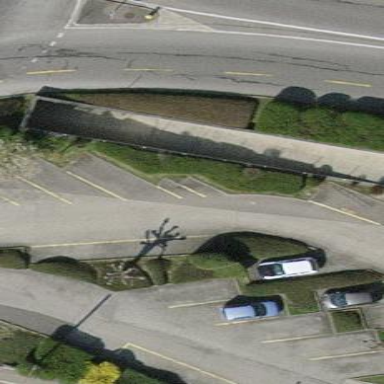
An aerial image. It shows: Asphalt parking aisle road for service vehicles.